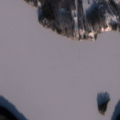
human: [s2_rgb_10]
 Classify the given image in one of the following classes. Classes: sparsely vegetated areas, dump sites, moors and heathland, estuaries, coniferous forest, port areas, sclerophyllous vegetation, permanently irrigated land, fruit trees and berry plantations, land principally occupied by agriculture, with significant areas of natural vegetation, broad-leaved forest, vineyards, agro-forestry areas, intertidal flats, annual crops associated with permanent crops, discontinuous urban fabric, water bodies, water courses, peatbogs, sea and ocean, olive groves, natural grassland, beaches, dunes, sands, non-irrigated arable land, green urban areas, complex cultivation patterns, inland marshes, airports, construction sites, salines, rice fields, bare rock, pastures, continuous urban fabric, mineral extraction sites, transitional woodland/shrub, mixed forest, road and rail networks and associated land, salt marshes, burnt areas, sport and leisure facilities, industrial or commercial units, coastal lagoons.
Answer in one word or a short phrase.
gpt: mixed forest, transitional woodland/shrub, water bodies